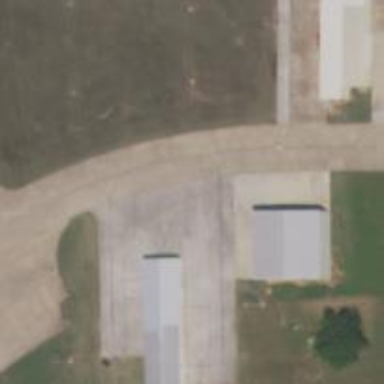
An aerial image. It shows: Image of taxiway at airport.